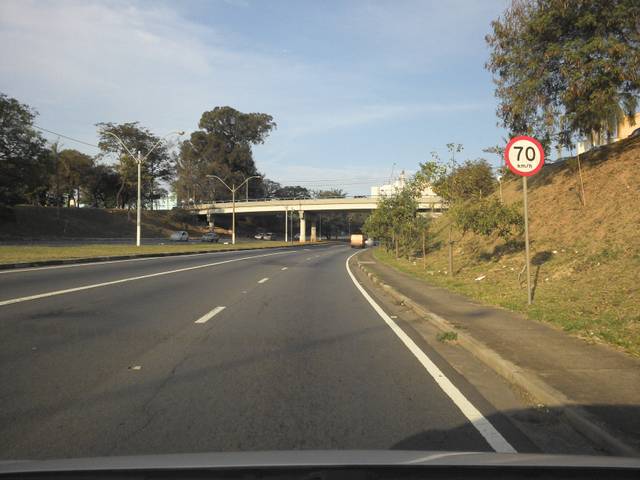
Region: Brazil
Coordinates: -22.898, -47.102